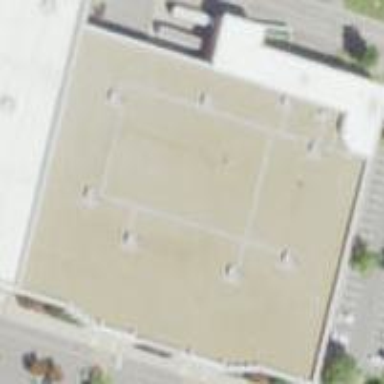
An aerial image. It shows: Department store building.